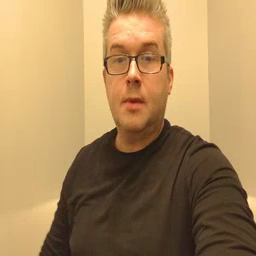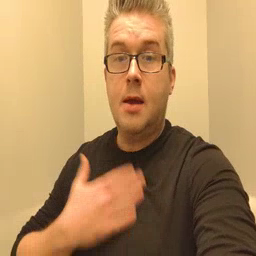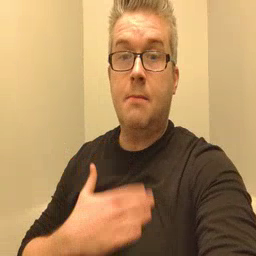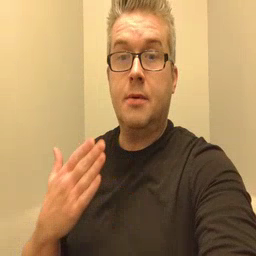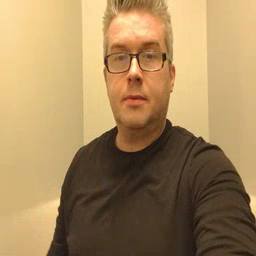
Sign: happy